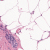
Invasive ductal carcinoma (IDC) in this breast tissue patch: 0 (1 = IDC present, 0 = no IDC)